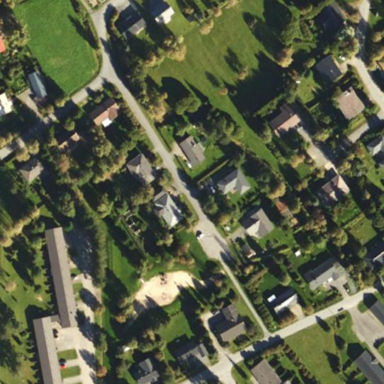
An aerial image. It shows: Residential area.